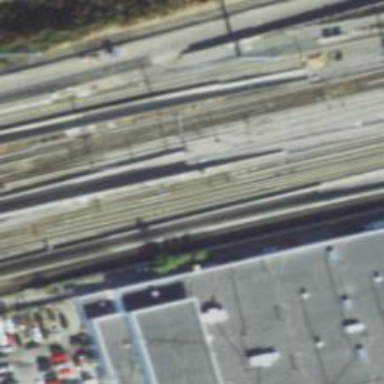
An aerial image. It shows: Electrified railway with rail tracks.